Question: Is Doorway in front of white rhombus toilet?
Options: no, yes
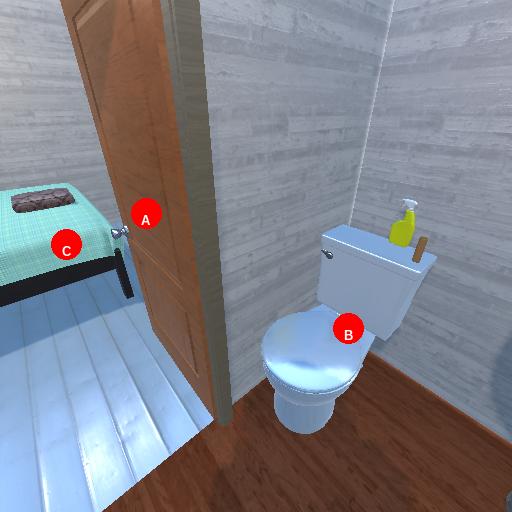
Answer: no